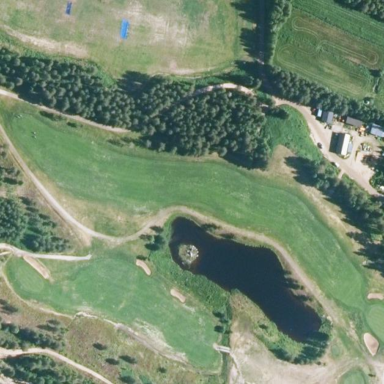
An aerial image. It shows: Grassy area designated as golf fairway.